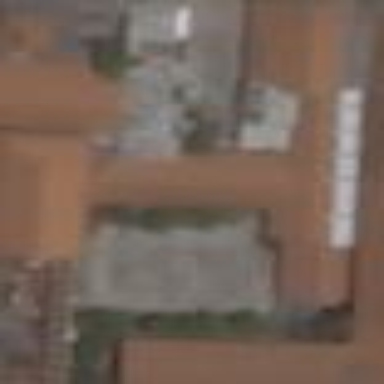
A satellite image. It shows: School building with tile roof.